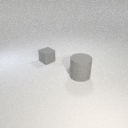
small gray rubber cube to the left of large gray rubber cylinder